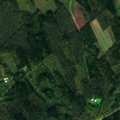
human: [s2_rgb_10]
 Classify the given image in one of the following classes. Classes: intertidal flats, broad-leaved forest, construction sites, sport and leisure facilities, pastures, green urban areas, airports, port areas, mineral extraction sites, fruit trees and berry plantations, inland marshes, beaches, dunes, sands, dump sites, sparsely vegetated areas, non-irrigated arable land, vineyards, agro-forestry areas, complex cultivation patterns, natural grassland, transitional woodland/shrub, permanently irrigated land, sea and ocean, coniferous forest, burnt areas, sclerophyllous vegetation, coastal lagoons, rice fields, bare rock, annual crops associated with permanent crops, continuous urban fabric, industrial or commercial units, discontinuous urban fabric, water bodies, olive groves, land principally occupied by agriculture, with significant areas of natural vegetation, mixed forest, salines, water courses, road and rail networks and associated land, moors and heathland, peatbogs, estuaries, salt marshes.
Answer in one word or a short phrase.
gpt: land principally occupied by agriculture, with significant areas of natural vegetation, coniferous forest, mixed forest, transitional woodland/shrub